Question: I have a query-related content set (from emails) that are being reprocessed using the 'tm' package. Wanting to represent it graphically, I came across <URL> and am trying to load and represent my data like it does. I have more than 500 lists of corpus data. When converted to a 'DocumentTermMatrix' it gives all words in the lists which amounts to more than 3k words.
'''
[[538]]
<<PlainTextDocument (metadata: 7)>>
kumar m santhosh monday october pm rizal herwin g s venkatesh global business reporting cc tjhin minarti arsojo nindyo subje
[[539]]
<<PlainTextDocument (metadata: 7)>>
harjono bambang wednesday october pm global business reporting cc saptadi firman subject re commercial asia booking point limits
[[540]]
<<PlainTextDocument (metadata: 7)>>
kumar m santhosh tuesday october global business reporting ramesh sandeep talanki g s venkatesh cc challagundla ram bhupal chowdary subject fw please approve qlikview gpa access please action access request regards santhosh monteleone elif monday october g s venkatesh kumar m santhosh cc singh sarvjeet saini subject fw please approve qlikview gpa access hi guys can please get access finiasi jieni monday october monteleone elif subject fw please approve qlikview gpa access hi elif hope well able approve request access pacific sites please regards jieni finiasi jieni monday september deo ravinesh subject please approve qlikview gpa access hello can please review attached form click line manager approval approve
[[541]]
<<PlainTextDocument (metadata: 7)>>
roe clarification
[[542]]
<<PlainTextDocument (metadata: 7)>>
heo jae hyun wednesday october icis helpdesk subject case id fw questions gpa hi team response inquiry jae hyun heo director financial institutions group nd floor kyobo building chongro ka chongro ku seoul korea office mobile email jaehyunheoanzcom australia new zealand banking group ltd heo jae hyun monday september icis helpdesk subject questions gpa hi team please see screen copy gpa fig korea like ask following questions terms revrwa calculation key performance ratio revrwa mtd gpa however calculated ratio based upon information gpa shows total revenue mtd rwa mtd mn mn question gpa calculated revrwa ytd gpa however calculated ratio based upon informaiton gpa shows total revenue ytd rwa ytd mn mn question gpa calculated revrwa fyx gpa calculated ratio based upon information gpa shows total revenue fyx rwa fyx mn mn almost gpa can find revrwa ratio client level jae hyun heo director financial institutions group nd floor kyobo building chongro ka chongro ku seoul korea office mobile email jaehyunheoanzcom australia new zealand banking group ltd
'''
'''
Report/Data
Access
Access
Access
Report/Data
'''
'''
tdm <- TermDocumentMatrix(b)
matrix <- as.matrix(tdm)
colnames(term.matrix) =c(data$Output)
#for each list in data corresponding output is must be attcahed
#here output-("Access","Report/Data") is represented as 1 and 2
comparison.cloud(term.matrix,max.words=2000,random.order=FALSE)
commonality.cloud(term.matrix,random.order=FALSE)
#error Error in strwidth(words[i], cex = size[i], ...) : invalid 'cex' value
'''
The output from 'comparison.cloud' is below
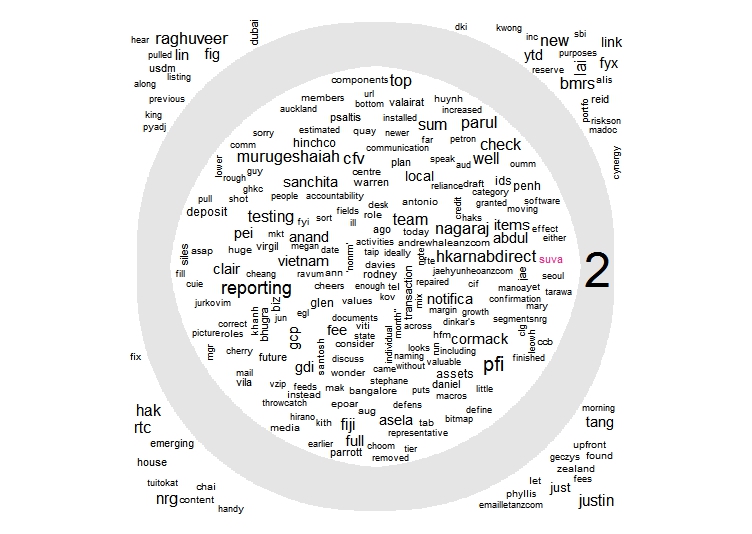
Answer: Using the sample of data you provided, I created a small data frame.
'''
> dput(df)
structure(c("kumar m santhosh monday october pm rizal herwin g s venkatesh global business reporting cc tjhin minarti arsojo nindyo subje heo jae hyun wednesday october icis helpdesk subject case id fw questions gpa hi team response inquiry jae hyun heo director financial institutions group nd floor kyobo building chongro ka chongro ku seoul korea office mobile email jaehyunheoanzcom australia new zealand banking group ltd heo jae hyun monday september icis helpdesk subject questions gpa hi team please see screen copy gpa fig korea like ask following questions",
"harjono bambang wednesday october pm global business reporting cc saptadi firman subject re commercial asia booking point limits kumar m santhosh tuesday october global business reporting ramesh sandeep talanki g s venkatesh cc challagundla ram bhupal chowdary subject fw please approve qlikview gpa access please action access request regards santhosh monteleone elif monday october g s venkatesh kumar m santhosh cc singh sarvjeet saini subject fw please approve qlikview gpa access hi guys can please get access finiasi jieni monday october monteleone elif subject fw please approve qlikview gpa access hi elif hope well able approve request access pacific sites please regards jieni finiasi jieni monday september deo ravinesh subject please approve qlikview gpa access hello can please review attached form click line manager approval approve roe clarification"
), .Dim = c(2L, 1L), .Dimnames = list(c("rpt", "acc"), NULL))
'''
Then, followed your code with a few changes.
'''
corpus <- Corpus(VectorSource(df)) # added this call
tdm <- TermDocumentMatrix(corpus)
term.matrix <- as.matrix(tdm) # changed to term.matrix
colnames(term.matrix) <- c("access", "report")
library("wordcloud") # added for completeness
comparison.cloud(term.matrix, max.words=2000, random.order=FALSE) # several other arguments are available
'''

Continuing,
'''
commonality.cloud(term.matrix, random.order=FALSE)
'''